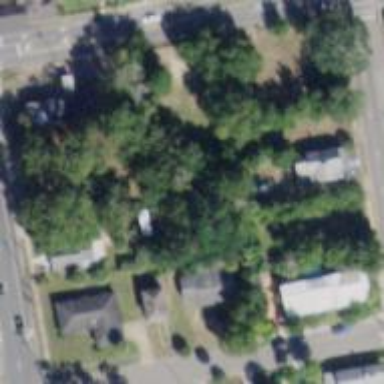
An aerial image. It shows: Single-family residential area.